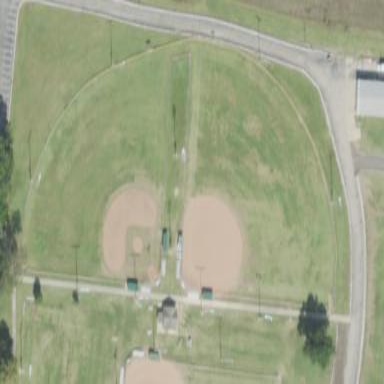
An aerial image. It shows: Softball pitch for leisure land activities.